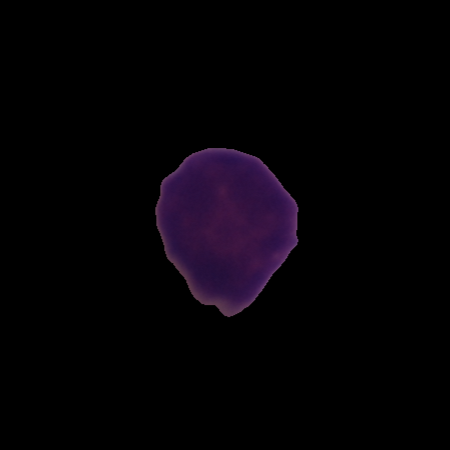
Label: healthy